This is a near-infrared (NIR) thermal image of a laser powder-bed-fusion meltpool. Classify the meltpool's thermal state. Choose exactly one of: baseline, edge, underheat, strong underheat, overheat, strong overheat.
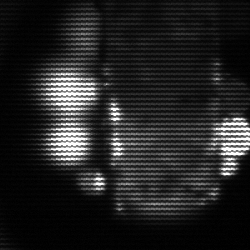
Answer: strong underheat